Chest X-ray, PA view. Patient: 74 years old, sex M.
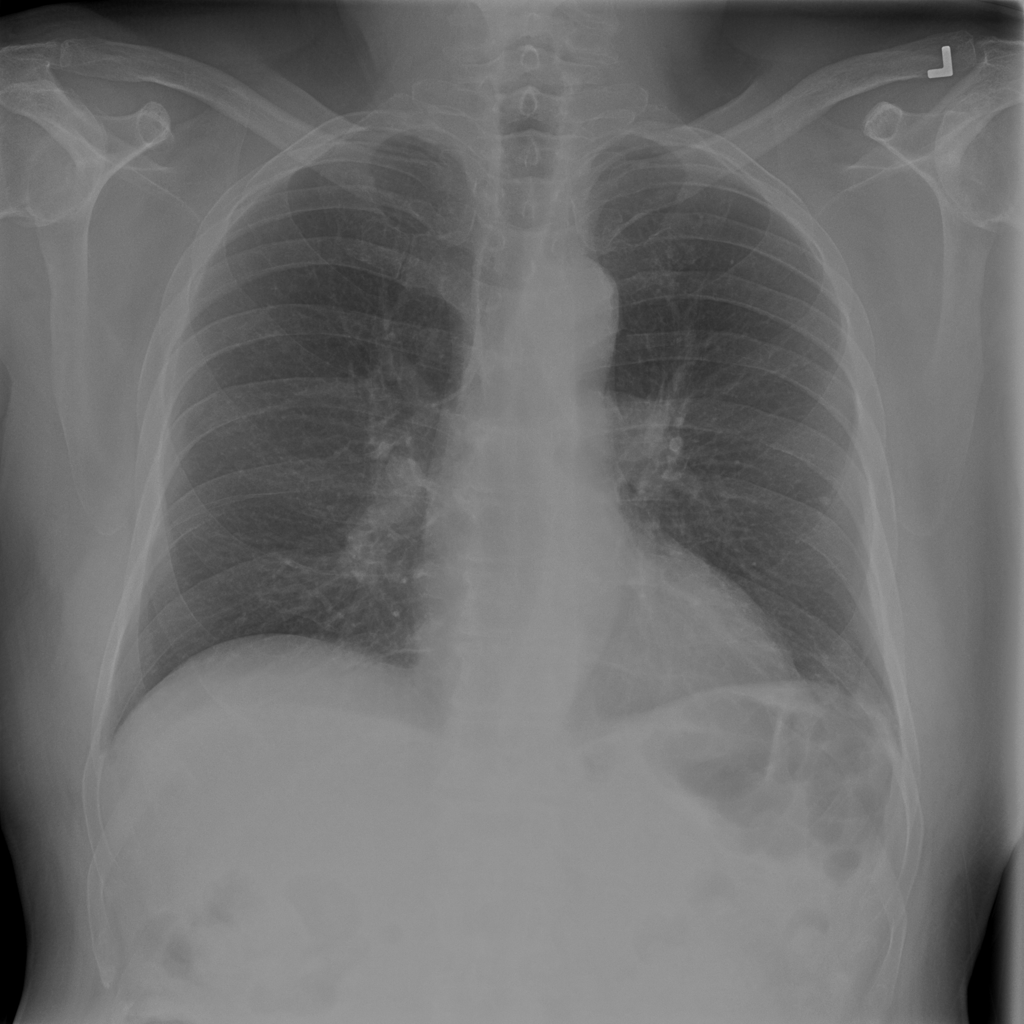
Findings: Infiltration